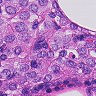
Metastatic tissue present: yes